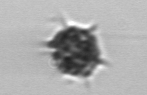
Label: Dictyocha